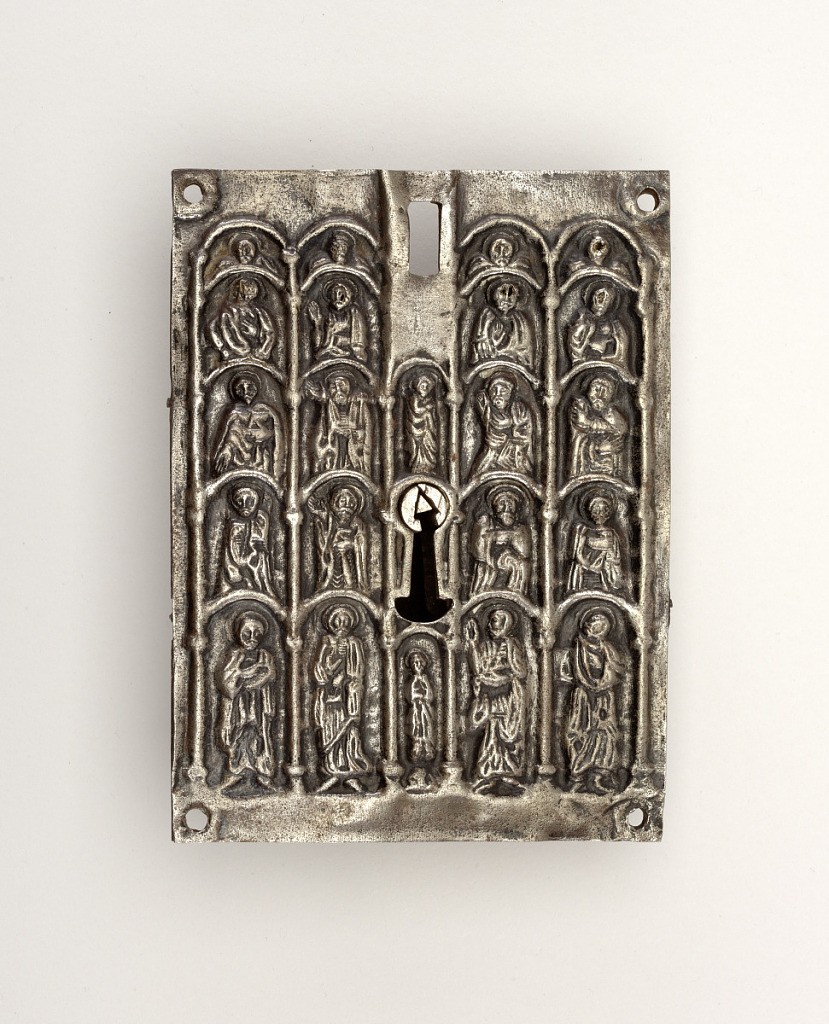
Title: Lock and key
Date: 16th century
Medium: Iron
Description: Rectangular cover plate depicting a series of robed figures arranged under arches.